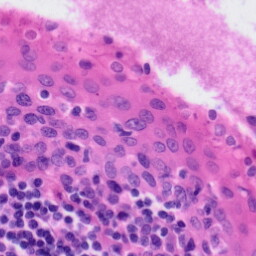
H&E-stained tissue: Tonsil